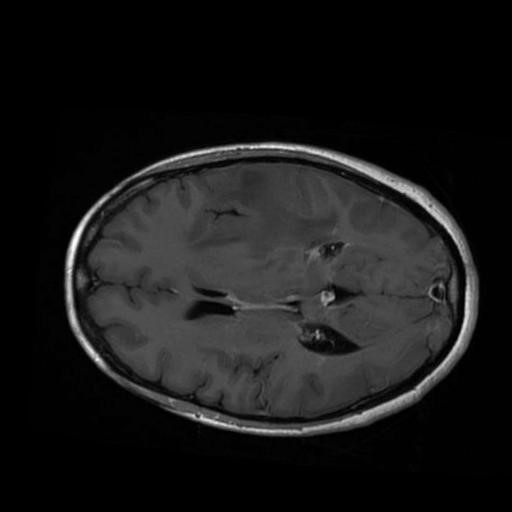
Label: brain_glioma